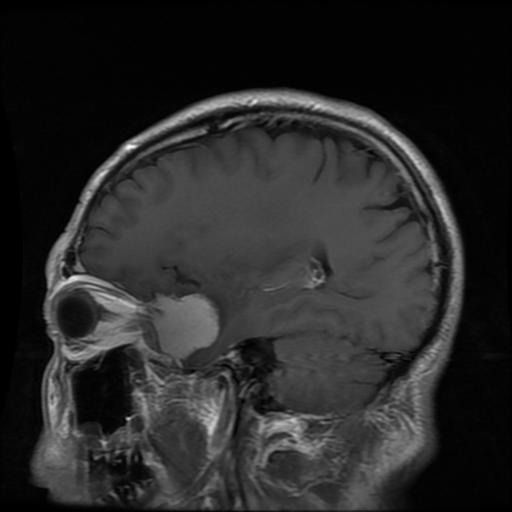
Label: meningioma